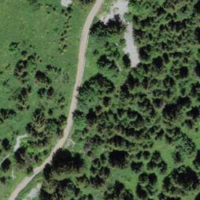
EUNIS habitat code: 44
Species observed at this site:
Corvus corone
Erinus alpinus
Motacilla cinerea
Lophophanes cristatus
Chloris chloris
Anthus spinoletta
Dendrocopos major
Turdus viscivorus
Fringilla coelebs
Buteo buteo
Turdus torquatus
Carduelis carduelis
Turdus merula
Phylloscopus collybita
Carduelis citrinella
Parus major
Cuculus canorus
Milvus milvus
Pica pica
Certhia familiaris
Phoenicurus ochruros
Garrulus glandarius
Pyrrhocorax graculus
Corvus corax
Periparus ater